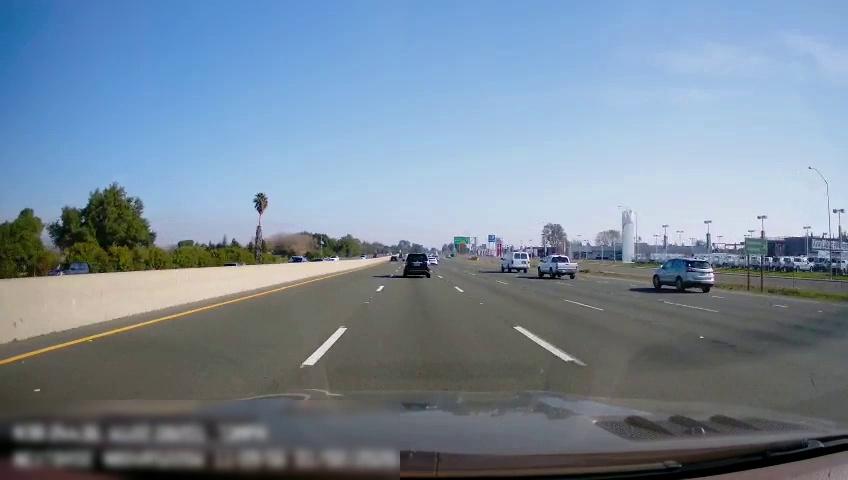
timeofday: Day
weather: Sunny
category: Drivable Space
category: Drivable Space
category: Vehicles | Car
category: Vehicles | SUV
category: Vehicles | Truck
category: Vehicles | SUV
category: Vehicles | Van
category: Vehicles | SUV
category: Vehicles | Car
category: Vehicles | Car
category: Vehicles | Car
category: Lanes | Alternate Lane
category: Lanes | Current Lane
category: Lanes | Current Lane
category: Lanes | Alternate Lane
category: Lanes | Alternate Lane
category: Lanes | Alternate Lane
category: Lanes | Alternate Lane
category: Traffic | Signs
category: Traffic | Signs